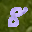
Label: 8